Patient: sex M, age 77
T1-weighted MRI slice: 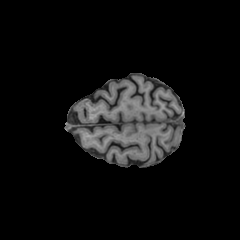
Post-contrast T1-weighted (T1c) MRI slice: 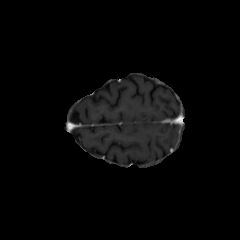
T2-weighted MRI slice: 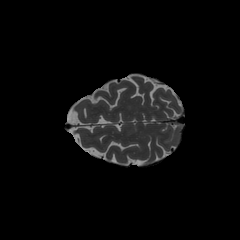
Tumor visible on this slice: no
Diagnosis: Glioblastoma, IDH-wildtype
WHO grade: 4